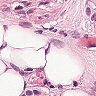
Metastatic tissue present: yes